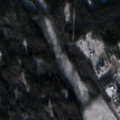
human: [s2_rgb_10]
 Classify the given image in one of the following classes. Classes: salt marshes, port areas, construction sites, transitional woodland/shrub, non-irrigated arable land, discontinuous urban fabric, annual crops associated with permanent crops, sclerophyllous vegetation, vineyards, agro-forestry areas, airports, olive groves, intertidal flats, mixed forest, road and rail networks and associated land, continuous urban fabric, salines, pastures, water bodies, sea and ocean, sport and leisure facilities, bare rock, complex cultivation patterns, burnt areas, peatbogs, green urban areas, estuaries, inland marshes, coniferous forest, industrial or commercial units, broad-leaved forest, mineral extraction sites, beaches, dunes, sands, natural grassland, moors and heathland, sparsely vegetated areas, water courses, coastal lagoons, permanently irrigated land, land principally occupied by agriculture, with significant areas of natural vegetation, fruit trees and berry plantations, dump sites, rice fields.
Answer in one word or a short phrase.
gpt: land principally occupied by agriculture, with significant areas of natural vegetation, coniferous forest, mixed forest, transitional woodland/shrub, water bodies